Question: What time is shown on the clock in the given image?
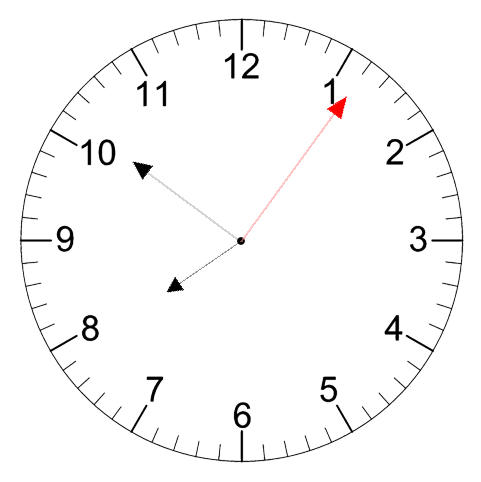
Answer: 07:51:06